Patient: sex F, age 52
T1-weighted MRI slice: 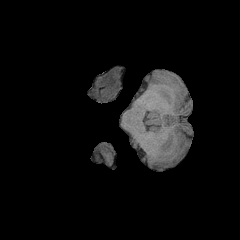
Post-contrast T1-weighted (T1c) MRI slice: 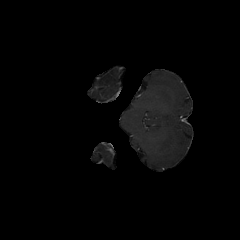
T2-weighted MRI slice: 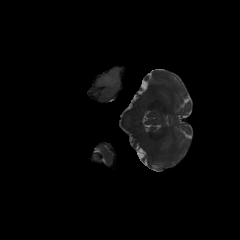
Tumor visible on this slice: yes
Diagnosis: Glioblastoma, IDH-wildtype
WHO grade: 4